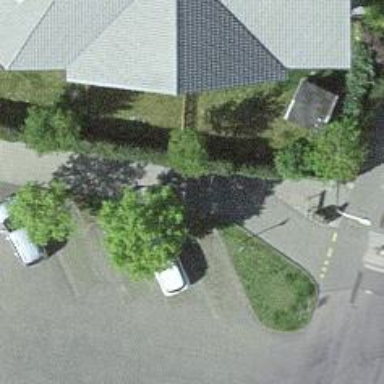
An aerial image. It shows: Paved footway.